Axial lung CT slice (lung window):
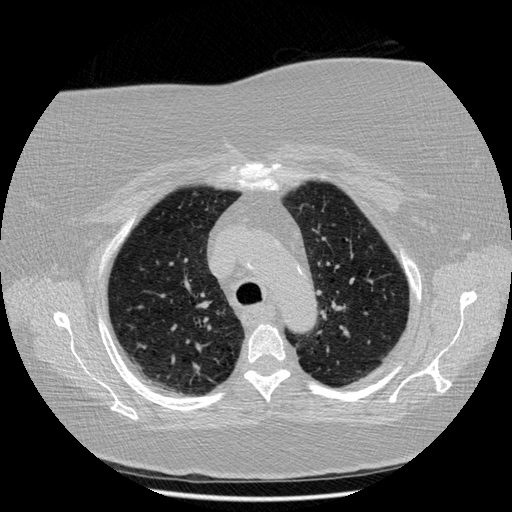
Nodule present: no